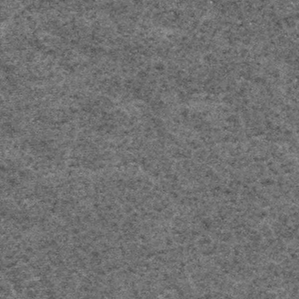
Label: frost